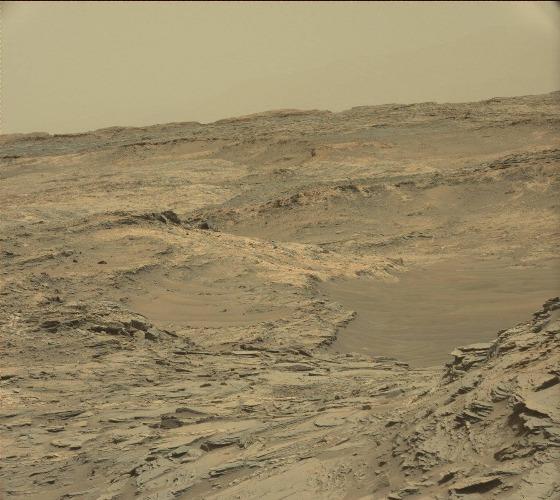
Terrain classes present: Bedrock, Gravel / Sand / Soil, Sky / Distant Mountains